Question: I have a website using a CakePHP framework and somehow Trend Micro detected a malware in this website, what it does is it puts an iframe at the top of one of the files, problem is I can't find those iframe/code. I did experience this kind of malware where hackers inject a code in the index.php file but this one is really different. Here's screenshot from what Trend Micro found:

If you take a look, there's the source site called adimgsn07.co.in/k and if you open that site it says something like "bad country" on my end.
Does anyone encountered this problem?
Thanks!
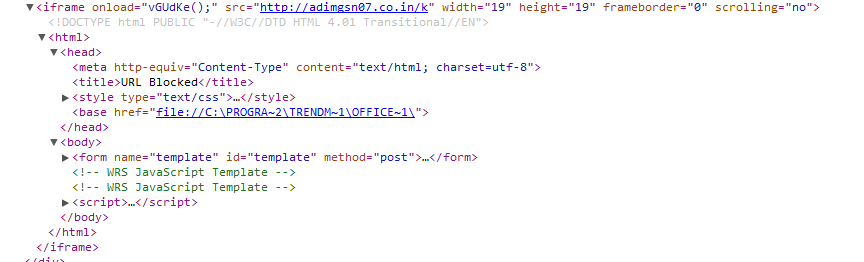
Answer: I had something similar to this where a hacker had put a hidden link to a porn site inside an iframe on one of my websites. The code was not easily spotted and the effect was it caused my website to crash so it simply displayed a blank, white page.
The hacker had managed to do this as I'd uploaded some changes using FTP instead of secure FTP so make sure you are using that and not insecure normal FTP.
The iframe is hosted at that URL shown but it looks like they have a typo in it but I am not going to visit it to check!